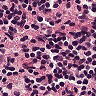
Metastatic tissue present: no